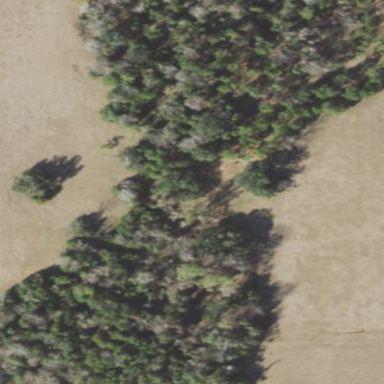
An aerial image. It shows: Mixed woodland with various types of leaves.